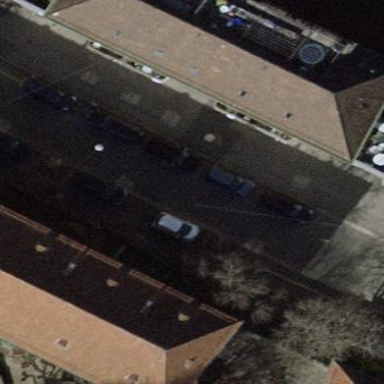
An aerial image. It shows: Parking lane designated for parking.